Question: I have the following code snippet to produce a time series line charts for three time series":
'''
ggplot() +
#theme_light() +
geom_line(data = Res,aes(x = as.Date(Res$Date), y = Res$AU, color = "AU"), lwd = 0.8) +
geom_line(data = Res,aes(x = as.Date(Res$Date), y = Res$US, color = "US"), lwd = 0.8) +
geom_line(data = Res,aes(x = as.Date(Res$Date), y = Res$UK, color = "UK"), lwd = 0.8) +
geom_point(data = currentDp, aes(x = as.Date(currentDp$Date), y = currentDp$AU, color = "AU"), size = 5,alpha = 0.5) +
geom_point(data = currentDp, aes(x = as.Date(currentDp$Date), y = currentDp$US, color = "US"), size = 5,alpha = 0.5) +
geom_point(data = currentDp, aes(x = as.Date(currentDp$Date), y = currentDp$UK, color = "UK"), size = 5,alpha = 0.5) +
geom_text(data = currentDp, aes(x = as.Date(currentDp$Date), y = currentDp$AU, color = "AU", label = currentDp$AU ), vjust = 2, size = 4) +
geom_text(data = currentDp, aes(x = as.Date(currentDp$Date), y = currentDp$US, color = "US", label = currentDp$US ), vjust = 2, size = 4) +
geom_text(data = currentDp, aes(x = as.Date(currentDp$Date), y = currentDp$UK, color = "UK", label = currentDp$UK ), vjust = 2, size = 4) +
scale_x_date(breaks = "8 weeks") +
ylab(label='') +
xlab(label='Date') +
labs(color="") +
#because the label is rotated it is the vertical space needs to be adjusted to align the text to the tick marks
theme(axis.text.x = element_text(angle = 90,vjust= 0.5)) +
scale_colour_brewer(palette="Set1")
'''
The Raw data frame looks like this (the currentDp data frame is just a slice of original frame containing the last entry of the time series in order to make annotation):
'''
![Date AU US UK
1 2014-01-02 15:27:00 -<PHONE> 0.41575243 <PHONE>
2 2014-01-10 19:50:00 -<PHONE> 0.45146732 <PHONE>
3 2014-01-17 07:58:00 -<PHONE> 0.44135680 <PHONE>
4 2014-01-24 10:31:00 -<PHONE> 0.40848431 <PHONE>
5 2014-01-31 09:42:00 -<PHONE> 0.<PHONE> <PHONE>
6 2014-02-07 09:10:00 -<PHONE> 0.<PHONE> <PHONE>
7 2014-02-14 09:13:00 -<PHONE> 0.<PHONE> <PHONE>
8 2014-02-21 09:22:00 -<PHONE> 0.<PHONE> <PHONE>
9 2014-02-28 08:47:00 -<PHONE> 0.<PHONE> <PHONE>
10 2014-03-07 10:14:00 -<PHONE> 0.<PHONE> <PHONE>
11 2014-03-14 08:13:00 -<PHONE> 0.<PHONE> <PHONE>
12 2014-03-21 09:47:00 -<PHONE> 0.<PHONE> <PHONE>
13 2014-03-28 09:16:00 -<PHONE> 0.<PHONE> <PHONE>
14 2014-04-04 09:26:00 -<PHONE> 0.<PHONE> <PHONE>
15 2014-04-11 08:52:00 -<PHONE> 0.<PHONE> <PHONE>]
'''
However the ouput image quality looks really poor. I am using rstudio/R3.1.1 64 bit on a windows machine.

The lines look like having uneven thichness and there are some clear zig-zag ness on a straight line. Is this normal? How can I improve the quality?
The line chart samples i have seen on the web all have very smooth quality (even for line charts showing stock price)
Thanks
Casbby
I am using the export option from the RStudio menu. I have yet to write the export code. I exported the image as jpg/png/bmp. All of them look having the same problem. SVG on the other hand does look a lot better. but I need use a batch program to produce powerpoint with the charts embeded hence i am not using SVG.
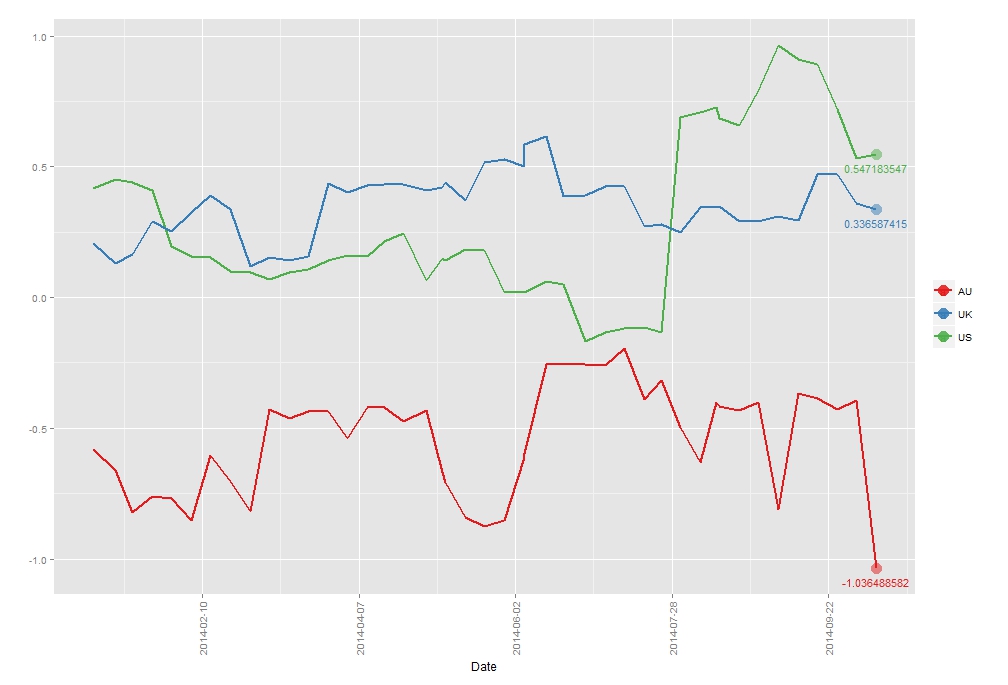
Answer: You could use package 'ReporteRs'. It will produce your graph in a vector graphics format into the powerpoint doc.
'''
library( ggplot2 )
library( ReporteRs )
Res = read.table(text="Date AU US UK
2014-01-02 15:27:00 -<PHONE> 0.41575243 <PHONE>
2014-01-10 19:50:00 -<PHONE> 0.45146732 <PHONE>
2014-01-17 07:58:00 -<PHONE> 0.44135680 <PHONE>
2014-01-24 10:31:00 -<PHONE> 0.40848431 <PHONE>
2014-01-31 09:42:00 -<PHONE> 0.<PHONE> <PHONE>
2014-02-07 09:10:00 -<PHONE> 0.<PHONE> <PHONE>
2014-02-14 09:13:00 -<PHONE> 0.<PHONE> <PHONE>
2014-02-21 09:22:00 -<PHONE> 0.<PHONE> <PHONE>
2014-02-28 08:47:00 -<PHONE> 0.<PHONE> <PHONE>
2014-03-07 10:14:00 -<PHONE> 0.<PHONE> <PHONE>
2014-03-14 08:13:00 -<PHONE> 0.<PHONE> <PHONE>
2014-03-21 09:47:00 -<PHONE> 0.<PHONE> <PHONE>
2014-03-28 09:16:00 -<PHONE> 0.<PHONE> <PHONE>
2014-04-04 09:26:00 -<PHONE> 0.<PHONE> <PHONE>
2014-04-11 08:52:00 -<PHONE> 0.<PHONE> <PHONE>", header = TRUE, sep = " ")
currentDp = tail( Res , n = 1 )
mygraph = ggplot() +
#theme_light() +
geom_line(data = Res,aes(x = as.Date(Res$Date), y = Res$AU, color = "AU"), lwd = 0.8) +
geom_line(data = Res,aes(x = as.Date(Res$Date), y = Res$US, color = "US"), lwd = 0.8) +
geom_line(data = Res,aes(x = as.Date(Res$Date), y = Res$UK, color = "UK"), lwd = 0.8) +
geom_point(data = currentDp, aes(x = as.Date(currentDp$Date), y = currentDp$AU, color = "AU"), size = 5,alpha = 0.5) +
geom_point(data = currentDp, aes(x = as.Date(currentDp$Date), y = currentDp$US, color = "US"), size = 5,alpha = 0.5) +
geom_point(data = currentDp, aes(x = as.Date(currentDp$Date), y = currentDp$UK, color = "UK"), size = 5,alpha = 0.5) +
geom_text(data = currentDp, aes(x = as.Date(currentDp$Date), y = currentDp$AU, color = "AU", label = currentDp$AU ), vjust = 2, size = 4) +
geom_text(data = currentDp, aes(x = as.Date(currentDp$Date), y = currentDp$US, color = "US", label = currentDp$US ), vjust = 2, size = 4) +
geom_text(data = currentDp, aes(x = as.Date(currentDp$Date), y = currentDp$UK, color = "UK", label = currentDp$UK ), vjust = 2, size = 4) +
scale_x_date(breaks = "8 weeks") +
ylab(label='') +
xlab(label='Date') +
labs(color="") +
#because the label is rotated it is the vertical space needs to be adjusted to align the text to the tick marks
theme(axis.text.x = element_text(angle = 90,vjust= 0.5)) +
scale_colour_brewer(palette="Set1")
mygraph
# now produce a pptx and output in a new slide the ggplot object
pptdoc = pptx()
pptdoc = addSlide( pptdoc, "Title and Content")
pptdoc = addPlot( doc = pptdoc, fun = print, x = mygraph )
writeDoc( pptdoc, file = "test.pptx" )
'''